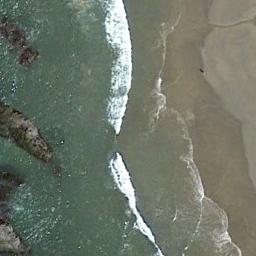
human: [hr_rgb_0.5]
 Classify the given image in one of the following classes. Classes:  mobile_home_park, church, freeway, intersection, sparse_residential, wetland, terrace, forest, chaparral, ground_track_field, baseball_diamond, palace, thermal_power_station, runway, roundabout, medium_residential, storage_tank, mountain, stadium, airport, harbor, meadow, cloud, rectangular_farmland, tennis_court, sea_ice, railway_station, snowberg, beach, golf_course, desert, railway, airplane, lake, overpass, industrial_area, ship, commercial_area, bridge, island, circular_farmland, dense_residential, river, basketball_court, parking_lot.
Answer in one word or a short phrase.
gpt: beach